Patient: sex F, age 82
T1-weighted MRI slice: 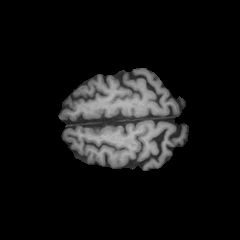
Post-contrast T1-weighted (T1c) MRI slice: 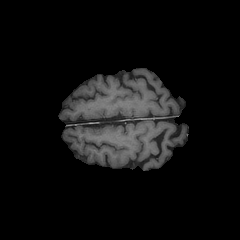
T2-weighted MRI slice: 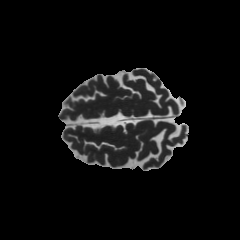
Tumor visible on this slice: no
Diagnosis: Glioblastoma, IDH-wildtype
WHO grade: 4